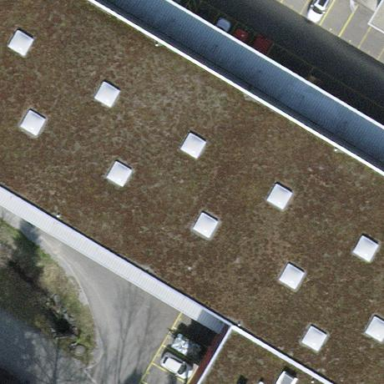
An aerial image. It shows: View of roof of building.